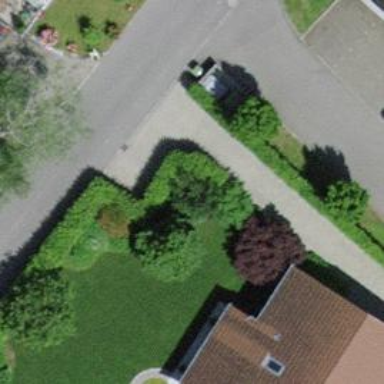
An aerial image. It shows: Hedge acting as barrier.